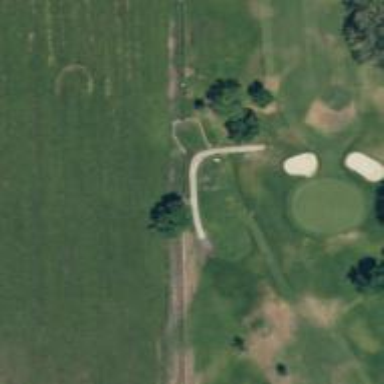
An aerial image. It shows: View of golf hole.